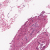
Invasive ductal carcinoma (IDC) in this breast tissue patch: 0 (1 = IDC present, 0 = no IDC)